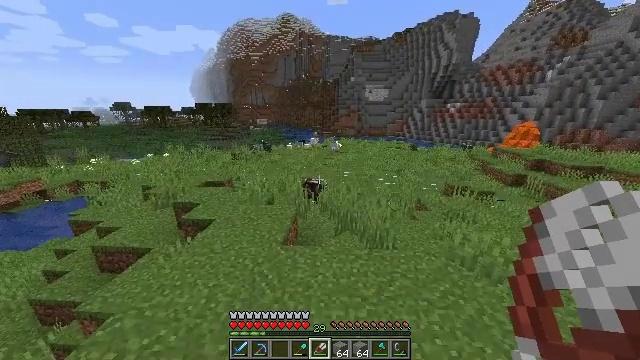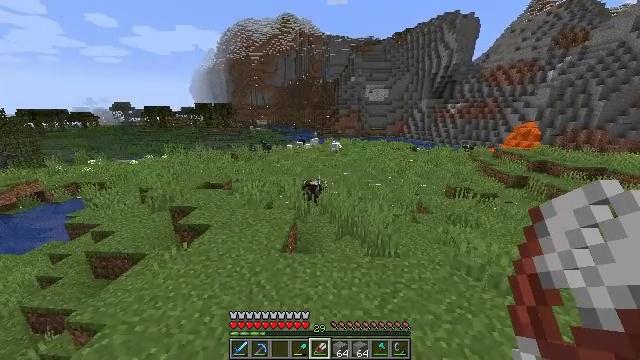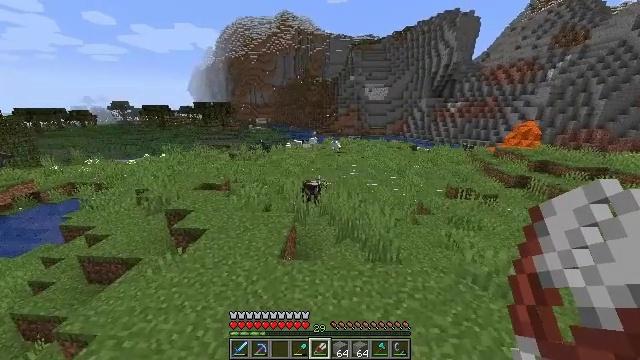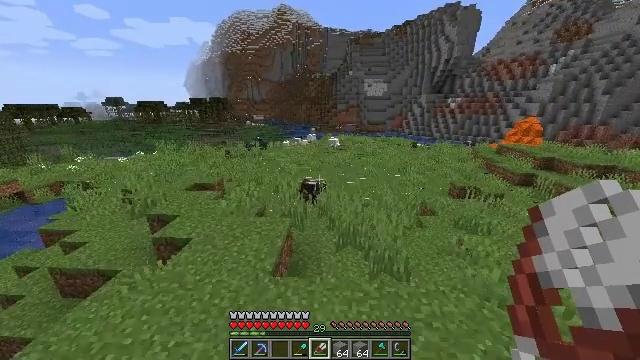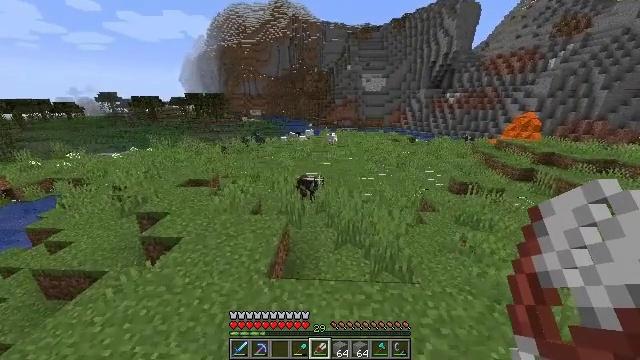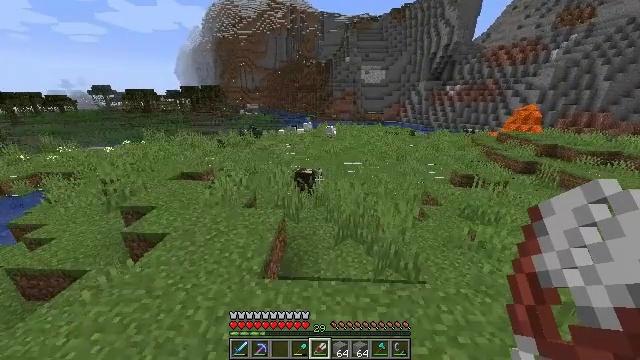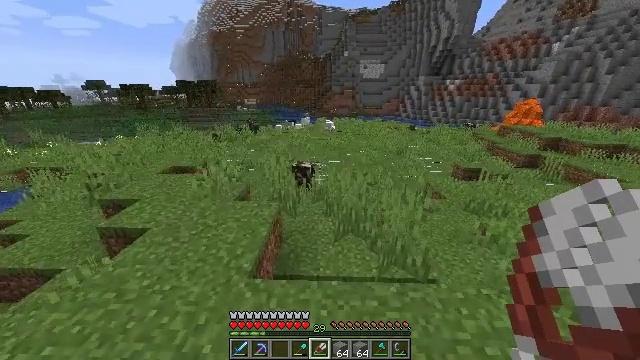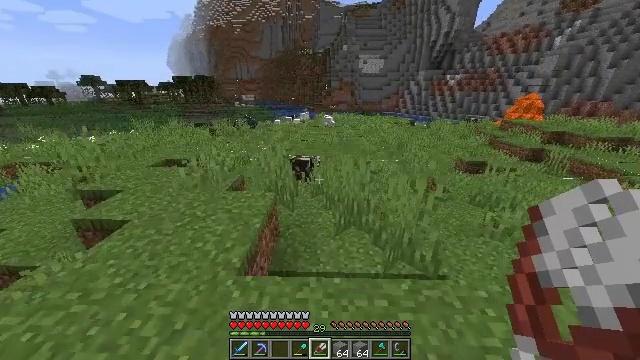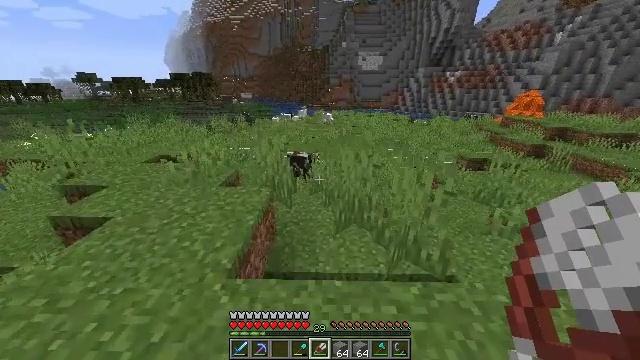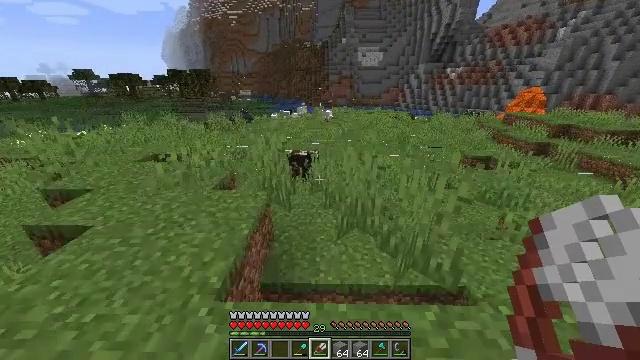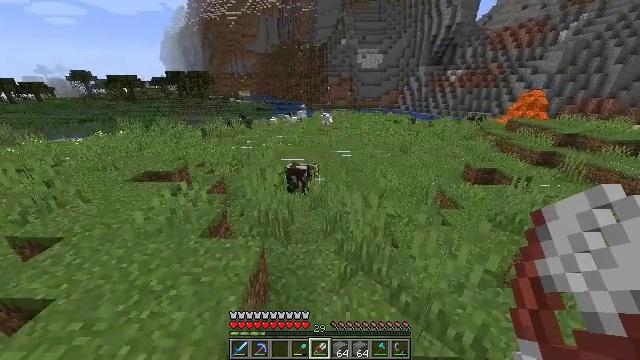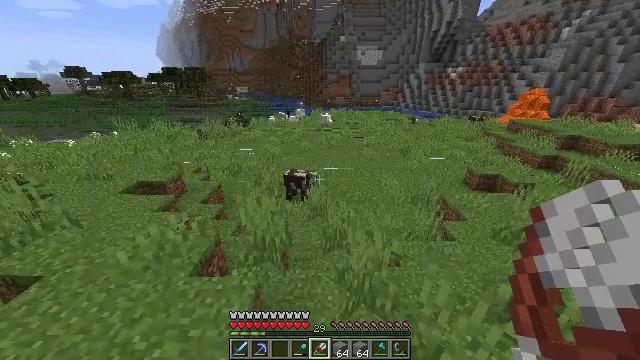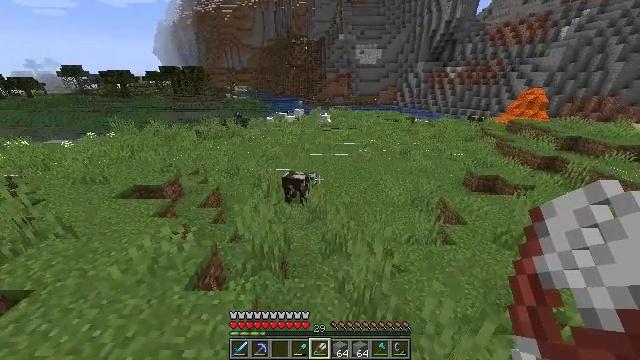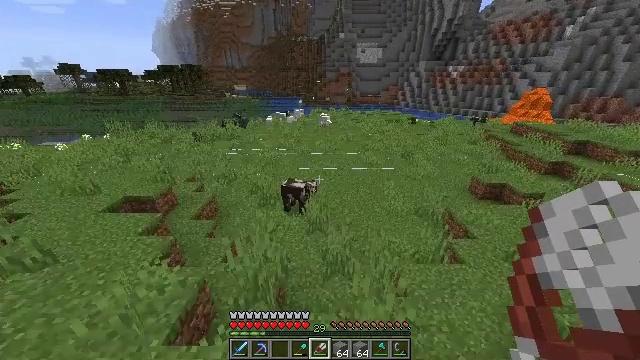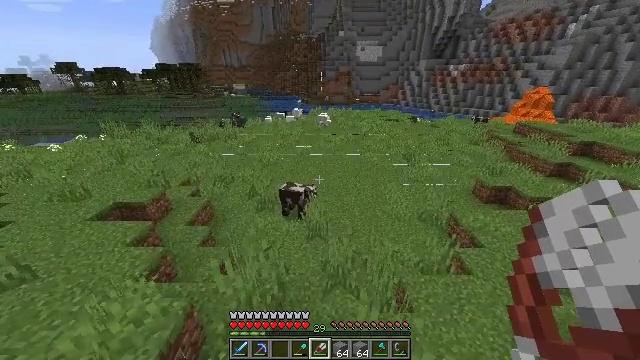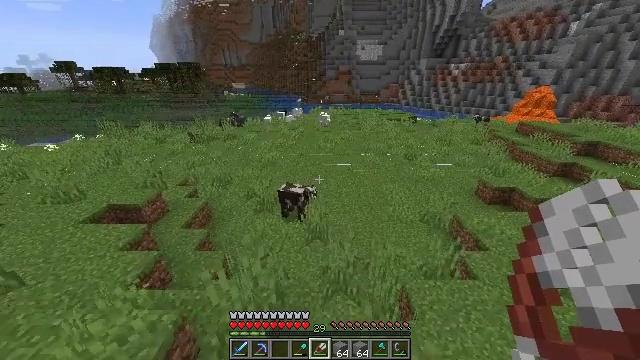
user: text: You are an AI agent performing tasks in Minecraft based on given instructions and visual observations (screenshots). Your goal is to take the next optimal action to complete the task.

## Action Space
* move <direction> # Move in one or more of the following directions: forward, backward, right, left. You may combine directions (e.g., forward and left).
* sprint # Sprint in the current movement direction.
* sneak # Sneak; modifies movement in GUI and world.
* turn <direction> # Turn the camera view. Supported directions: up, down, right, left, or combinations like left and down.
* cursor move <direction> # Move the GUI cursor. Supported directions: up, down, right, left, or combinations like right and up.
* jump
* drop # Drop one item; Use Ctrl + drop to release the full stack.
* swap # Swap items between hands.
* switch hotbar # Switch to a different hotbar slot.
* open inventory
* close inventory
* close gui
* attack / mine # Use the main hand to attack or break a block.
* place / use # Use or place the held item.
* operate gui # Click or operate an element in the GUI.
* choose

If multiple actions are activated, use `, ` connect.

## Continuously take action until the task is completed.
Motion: motion action
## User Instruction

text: Kill mobs.
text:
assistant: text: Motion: move forward, sprint, jump
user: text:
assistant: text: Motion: move forward, sprint, jump
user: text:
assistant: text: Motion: move forward, sprint, jump
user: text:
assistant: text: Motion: move forward, sprint, turn down, jump
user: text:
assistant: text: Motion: move forward, sprint, turn down, jump
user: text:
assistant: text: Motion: move forward, sprint, jump
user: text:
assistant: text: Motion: move forward, sprint, jump
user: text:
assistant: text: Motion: move forward, sprint, jump
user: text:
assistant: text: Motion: move forward, sprint, jump
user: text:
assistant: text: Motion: move forward, sprint, jump
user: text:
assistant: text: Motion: move forward, sprint, turn down, jump
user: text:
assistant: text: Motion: move forward, sprint, jump
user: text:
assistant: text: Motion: move forward, sprint, jump
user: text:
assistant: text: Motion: move forward, sprint, jump
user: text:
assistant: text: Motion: move forward, sprint, jump
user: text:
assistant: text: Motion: move forward, sprint, jump
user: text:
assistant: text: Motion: move forward, sprint, jump
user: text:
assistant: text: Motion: move forward, sprint, jump
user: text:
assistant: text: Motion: move forward, sprint, jump
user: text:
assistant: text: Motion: move forward, sprint, jump
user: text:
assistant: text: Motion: move forward, sprint, jump
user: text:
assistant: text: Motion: move forward, sprint, jump
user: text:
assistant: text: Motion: move forward, sprint, jump
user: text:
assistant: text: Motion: move forward, sprint, jump
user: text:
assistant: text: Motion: move forward, sprint, jump
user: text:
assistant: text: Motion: move forward, sprint, jump
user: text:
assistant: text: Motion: move forward, sprint, jump
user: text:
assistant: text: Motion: move forward, sprint, jump
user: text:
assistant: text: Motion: move forward, sprint, jump
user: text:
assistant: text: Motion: move forward, sprint, jump